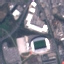
Land use / land cover: Industrial